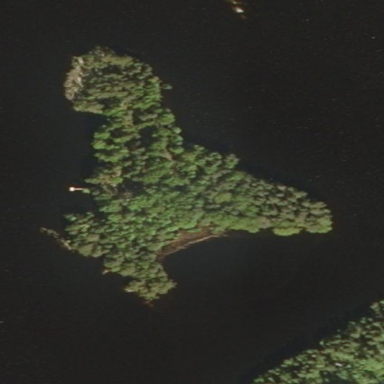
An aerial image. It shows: Islet.